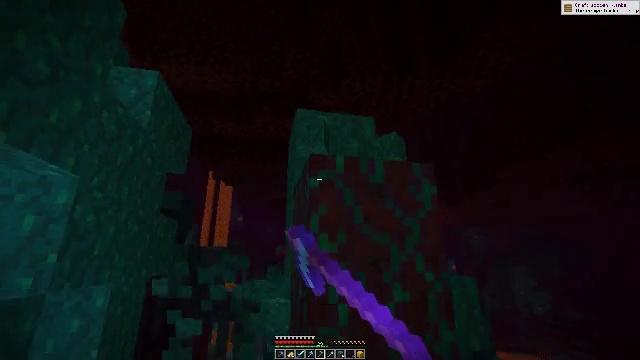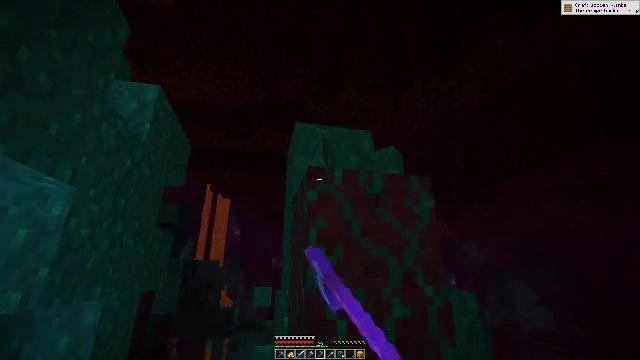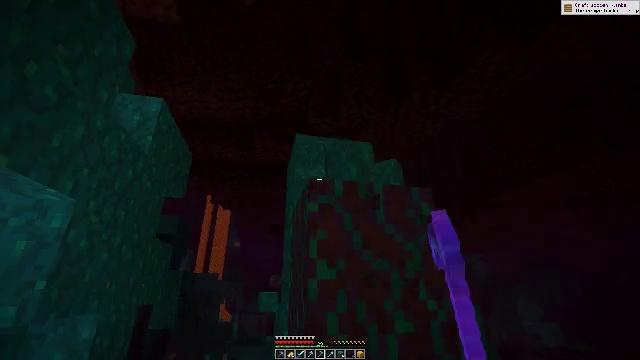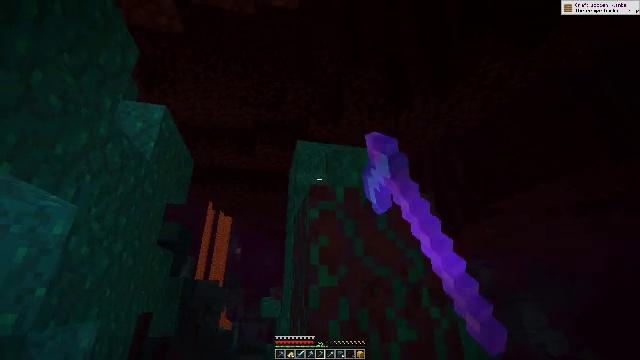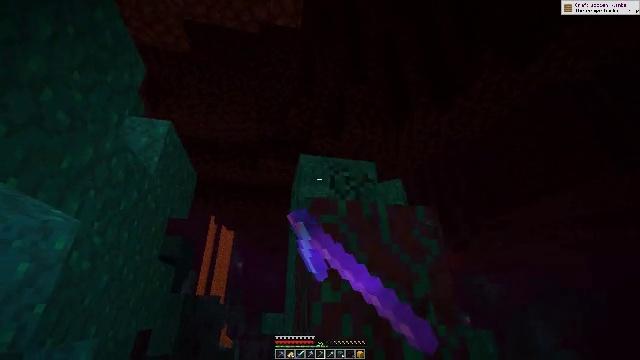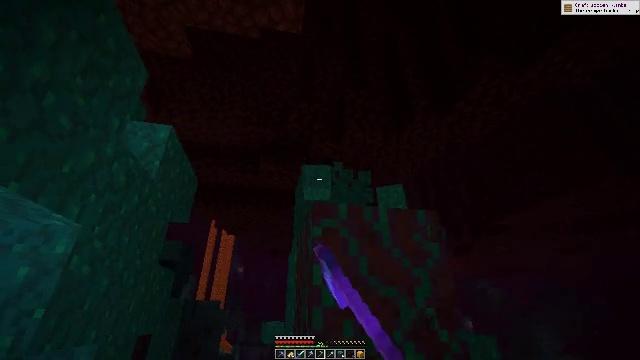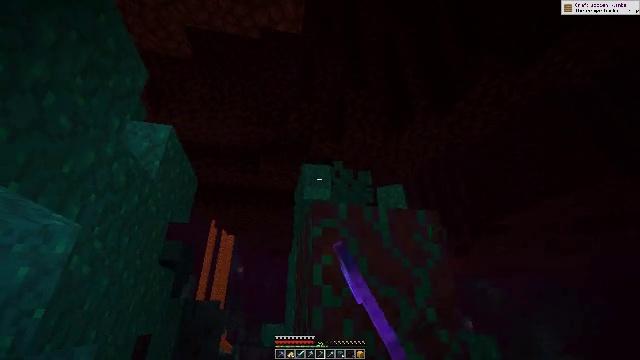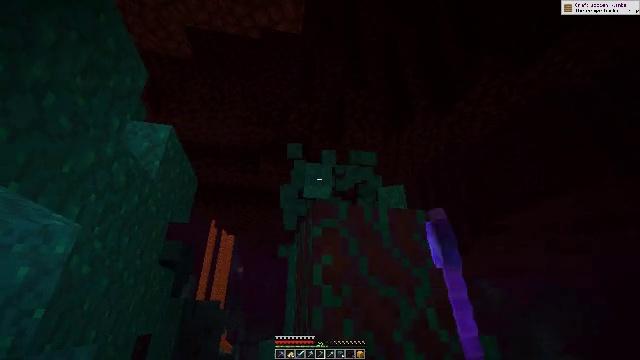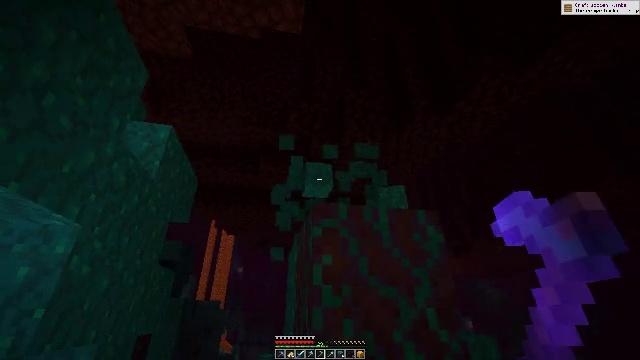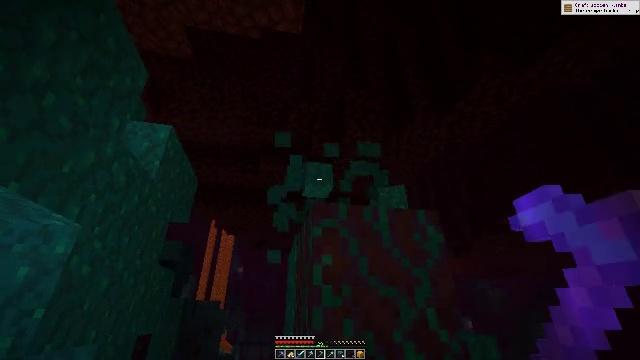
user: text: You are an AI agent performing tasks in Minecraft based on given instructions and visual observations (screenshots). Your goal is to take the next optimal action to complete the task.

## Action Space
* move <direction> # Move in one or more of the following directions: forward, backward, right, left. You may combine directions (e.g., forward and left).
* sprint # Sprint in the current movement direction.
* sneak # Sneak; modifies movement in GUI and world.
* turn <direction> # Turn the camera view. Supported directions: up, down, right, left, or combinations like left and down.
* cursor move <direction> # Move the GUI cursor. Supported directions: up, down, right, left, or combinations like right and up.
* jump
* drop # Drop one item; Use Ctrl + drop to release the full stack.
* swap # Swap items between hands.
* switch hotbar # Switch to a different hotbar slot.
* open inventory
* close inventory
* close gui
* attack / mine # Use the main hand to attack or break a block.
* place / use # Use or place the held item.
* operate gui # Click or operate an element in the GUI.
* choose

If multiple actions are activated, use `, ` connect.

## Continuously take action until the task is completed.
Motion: motion action
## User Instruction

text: Mine warped wart block.
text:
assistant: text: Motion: sneak, turn up, attack / mine
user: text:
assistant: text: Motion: sneak, turn up, attack / mine
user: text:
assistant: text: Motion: sneak, turn up, attack / mine
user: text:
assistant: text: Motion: sneak, turn up, attack / mine
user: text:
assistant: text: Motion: sneak, attack / mine
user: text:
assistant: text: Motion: sneak, attack / mine
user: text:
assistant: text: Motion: sneak, attack / mine
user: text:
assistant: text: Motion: sneak, attack / mine
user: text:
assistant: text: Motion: sneak, attack / mine
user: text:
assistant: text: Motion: sneak, attack / mine